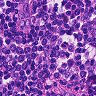
Metastatic tissue present: no